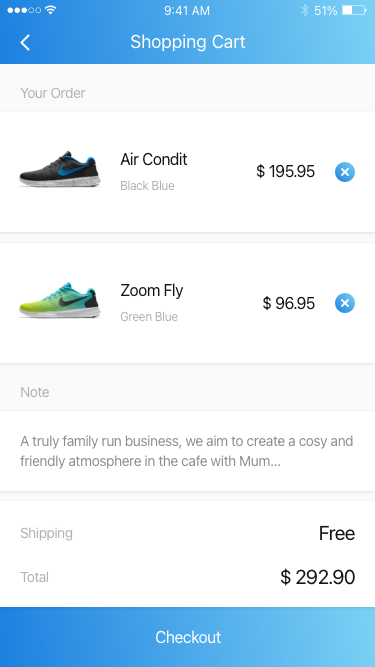
Text in this UI design:
Checkout
$ 292.90
Total
Free
Shipping
Note
A truly family run business, we aim to create a cosy and friendly atmosphere in the cafe with Mum…
Your Order
Air Condit
$ 195.95
Black Blue
Zoom Fly
$ 96.95
Green Blue
Shopping Cart